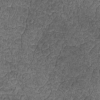
Label: not_dusty